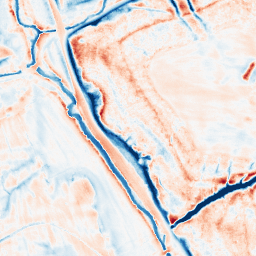
Category: classical
Decomposition family: gaussian_anisotropic
Decomposition parameters: sigma_x: 5
sigma_y: 5
Upsampling method: lanczos
Upsampling parameters: scale: 2
Upsampling scale: 2